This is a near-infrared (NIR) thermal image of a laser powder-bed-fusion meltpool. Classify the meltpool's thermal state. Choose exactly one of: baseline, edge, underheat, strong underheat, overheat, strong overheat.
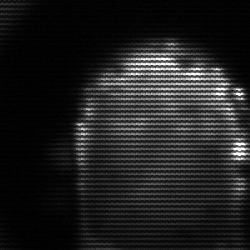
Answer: baseline